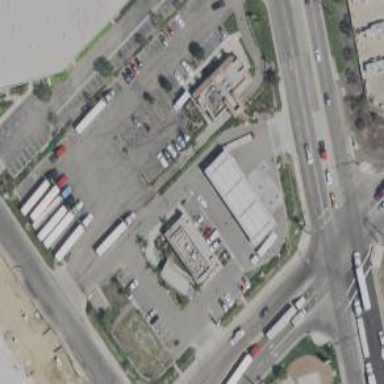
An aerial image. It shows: Convenience shop.